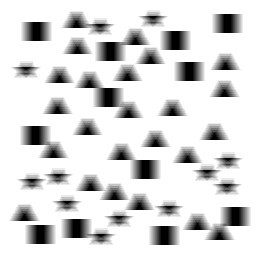
Squares: 12
Triangles: 24
Stars: 12
Total shapes: 48